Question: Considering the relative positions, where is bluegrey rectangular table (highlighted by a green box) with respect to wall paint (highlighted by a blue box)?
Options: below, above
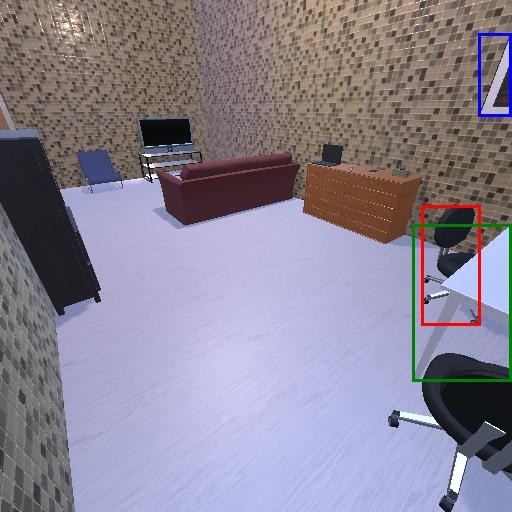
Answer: below